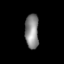
Tissue: lung
Cell type: T cells
Senescence score: 0.1033
Nuclear area (px): 459
Mean DAPI intensity: 137.593